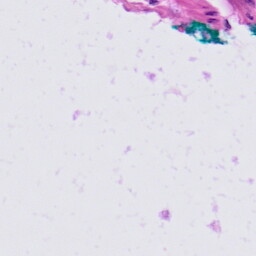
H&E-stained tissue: Prostate